Interaction volume radius: 10 \u00c5
Interaction volume height: 25 \u00c5
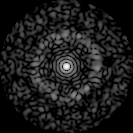
Disorder parameter: 0.8484